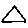
Label: triangle